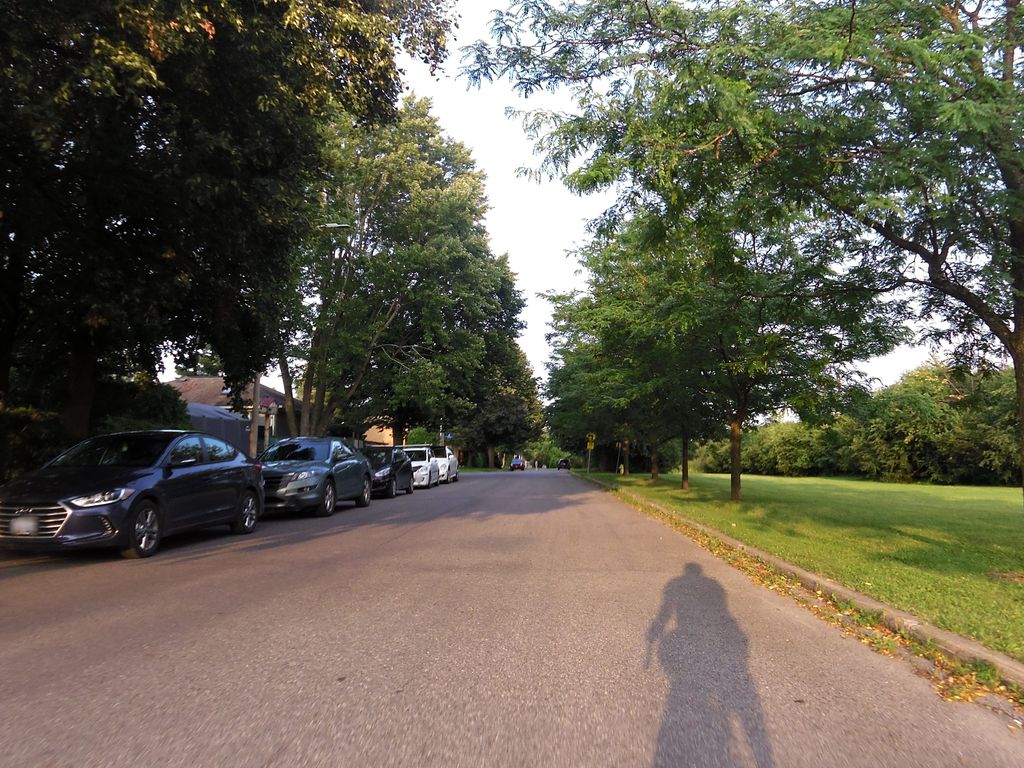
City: ottawa-gatineau